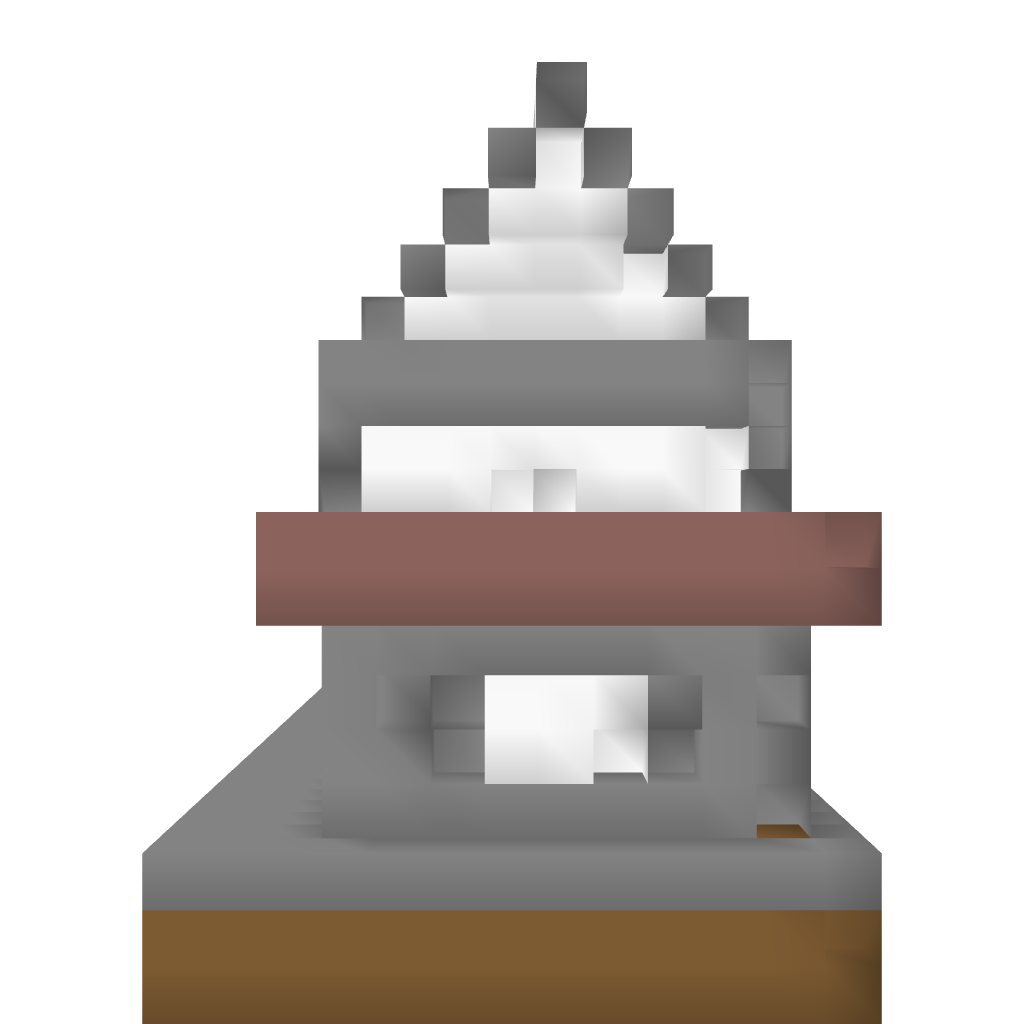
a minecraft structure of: Cozy Little House good quality